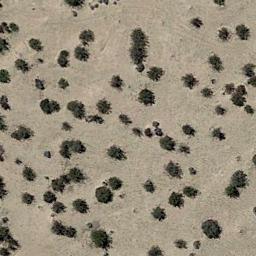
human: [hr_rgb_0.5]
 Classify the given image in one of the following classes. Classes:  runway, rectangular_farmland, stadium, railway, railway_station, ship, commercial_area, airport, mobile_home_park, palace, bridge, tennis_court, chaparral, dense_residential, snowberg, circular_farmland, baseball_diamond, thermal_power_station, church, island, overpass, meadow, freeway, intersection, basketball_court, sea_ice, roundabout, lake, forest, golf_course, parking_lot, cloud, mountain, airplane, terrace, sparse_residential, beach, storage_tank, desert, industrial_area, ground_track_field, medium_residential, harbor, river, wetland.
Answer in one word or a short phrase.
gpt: chaparral